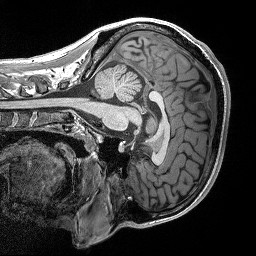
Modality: T1w
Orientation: sagittal
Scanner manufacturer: siemens
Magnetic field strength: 3 T
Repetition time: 2.3 s
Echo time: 0.00298 s